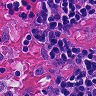
Metastatic tissue present: no